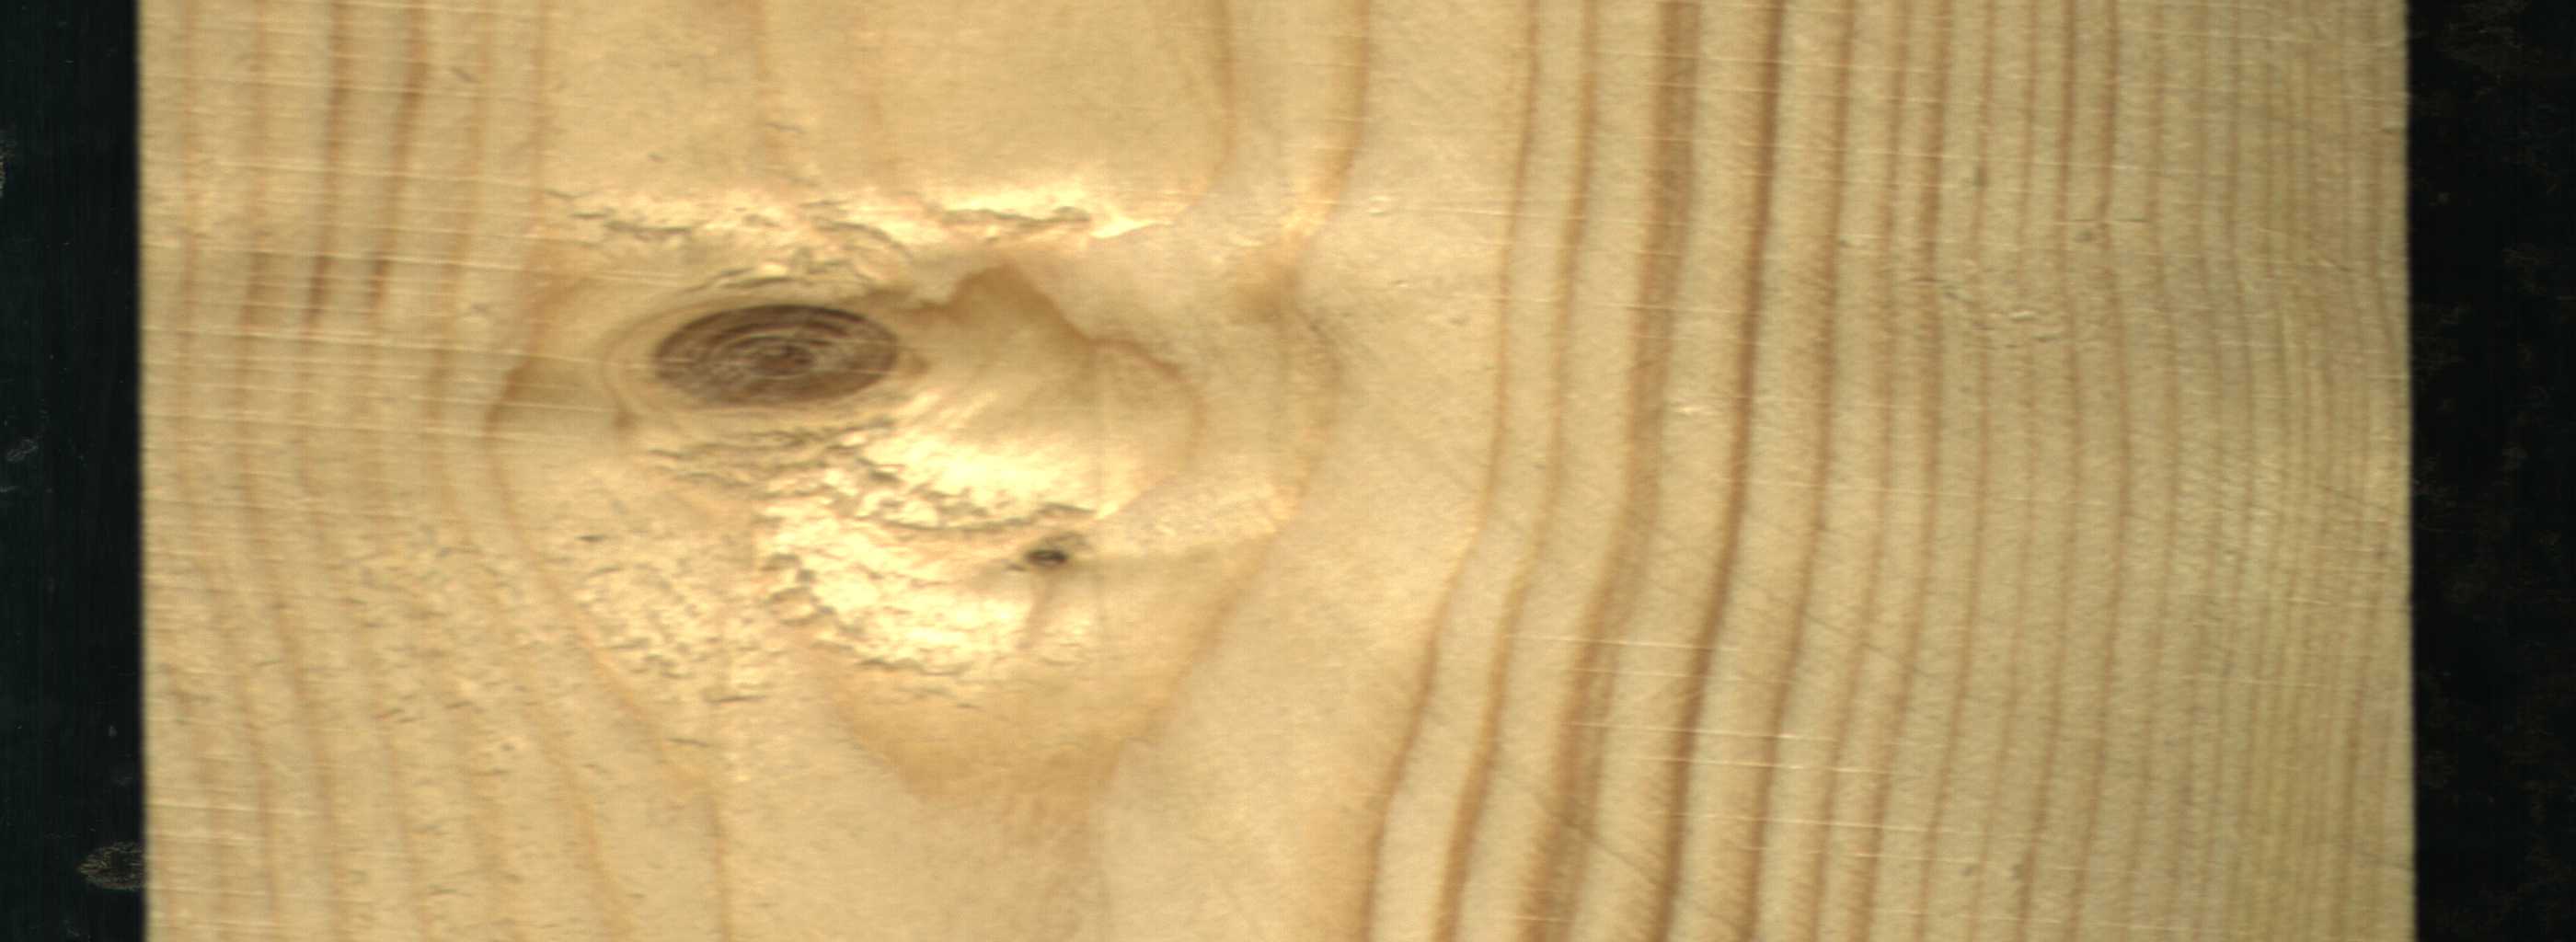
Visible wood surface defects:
Live_Knot
Live_Knot